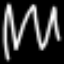
Label: fork